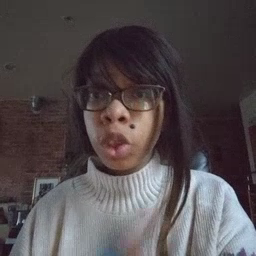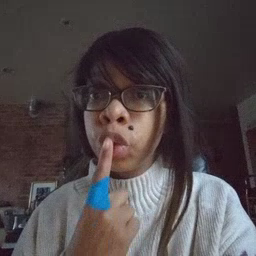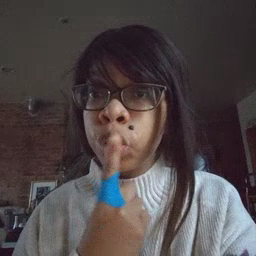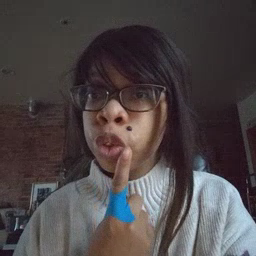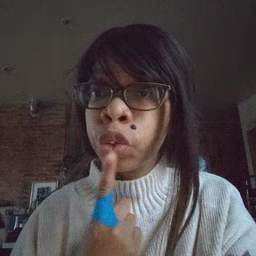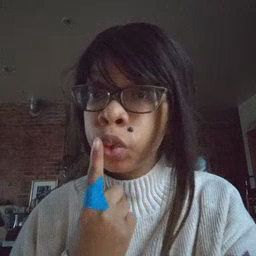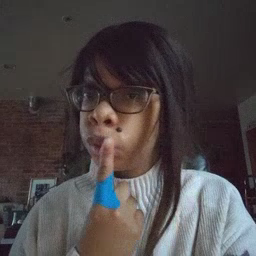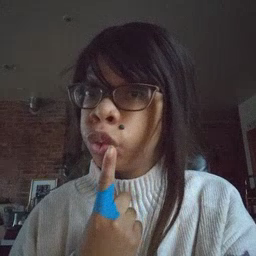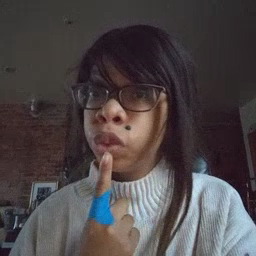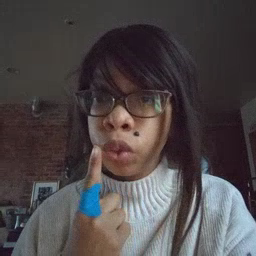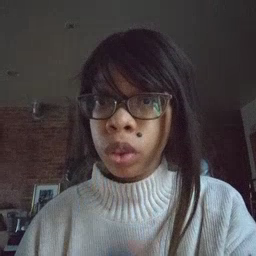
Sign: mouth